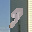
Label: 9